Question: I'm retrieving data from 'JSON' like below :
'''
worker: [{
content: "android"
}, {
content: "java"
}]
'''
So I supposed that I will see values (android, java) but it doesn't happen i only see java iterated :

And this my way to get this length of array I retrieved from 'JSON':
I get the array correctly and pass it with 'SharedPreference' :
'''
JSONArray workerArr = object.getJSONArray("worker");
String jsonString = workerArr.toString();
SharedPreferences settings = getSharedPreferences("pref", 0);
SharedPreferences.Editor editor = settings.edit();
editor.putString("jsonString", jsonString);
editor.commit();
'''
Then I get this length by this way simply :
'''
SharedPreferences settings = getSharedPreferences("pref", 0);
String jsonString = settings.getString("jsonString", null);
JSONArray jsonArray = null;
try {
jsonArray = new JSONArray(jsonString);
Log.i(TAG, "displayCommentsJsonArray: " + jsonArray);
} catch (JSONException e) {
e.printStackTrace();
}
'''
And here is how i add retrieved item to list...
'''
List<String> top250 = new ArrayList<String>();
if (jsonArray != null) {
for (int i = 0; i < jsonArray.length(); i++) {
String value = "";
value = mCursor.getString(ArticleLoader.Query.WORKERS);
top250.add(value);
listDataChild.put(listDataHeader.get(0), top250);
}
}
'''
So i should see two values in my list instead of same values with same count of array..
i don't know what i missed?
my 'mCursor' throw this value in log :
> prepareListData: java prepareListData: java
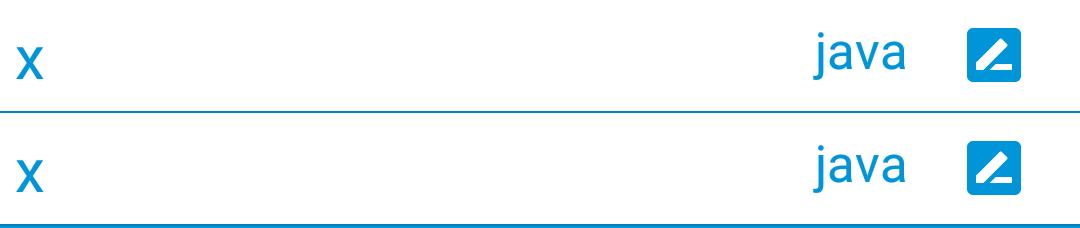
Answer: You are iterating the 'jsonArray', but I can't see any code where you parse the data from it.
Move the 'listDataChild.put(listDataHeader.get(0), top250);' outside the loop. (As pointed)
Try the code below.
'''
if (jsonArray != null) {
List<String> top250 = new ArrayList<String>();
for (int i = 0; i < jsonArray.length(); i++) {
JSONObject object = jsonArray.getJSONObject(i);
String value = object.getString("content");
top250.add(value);
}
listDataChild.put(listDataHeader.get(0), top250);
}
'''
I don't know the content of 'mCursor' variable.